Field crop: tomato
Growth stage: 1
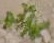
Species: portulaca